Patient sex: F
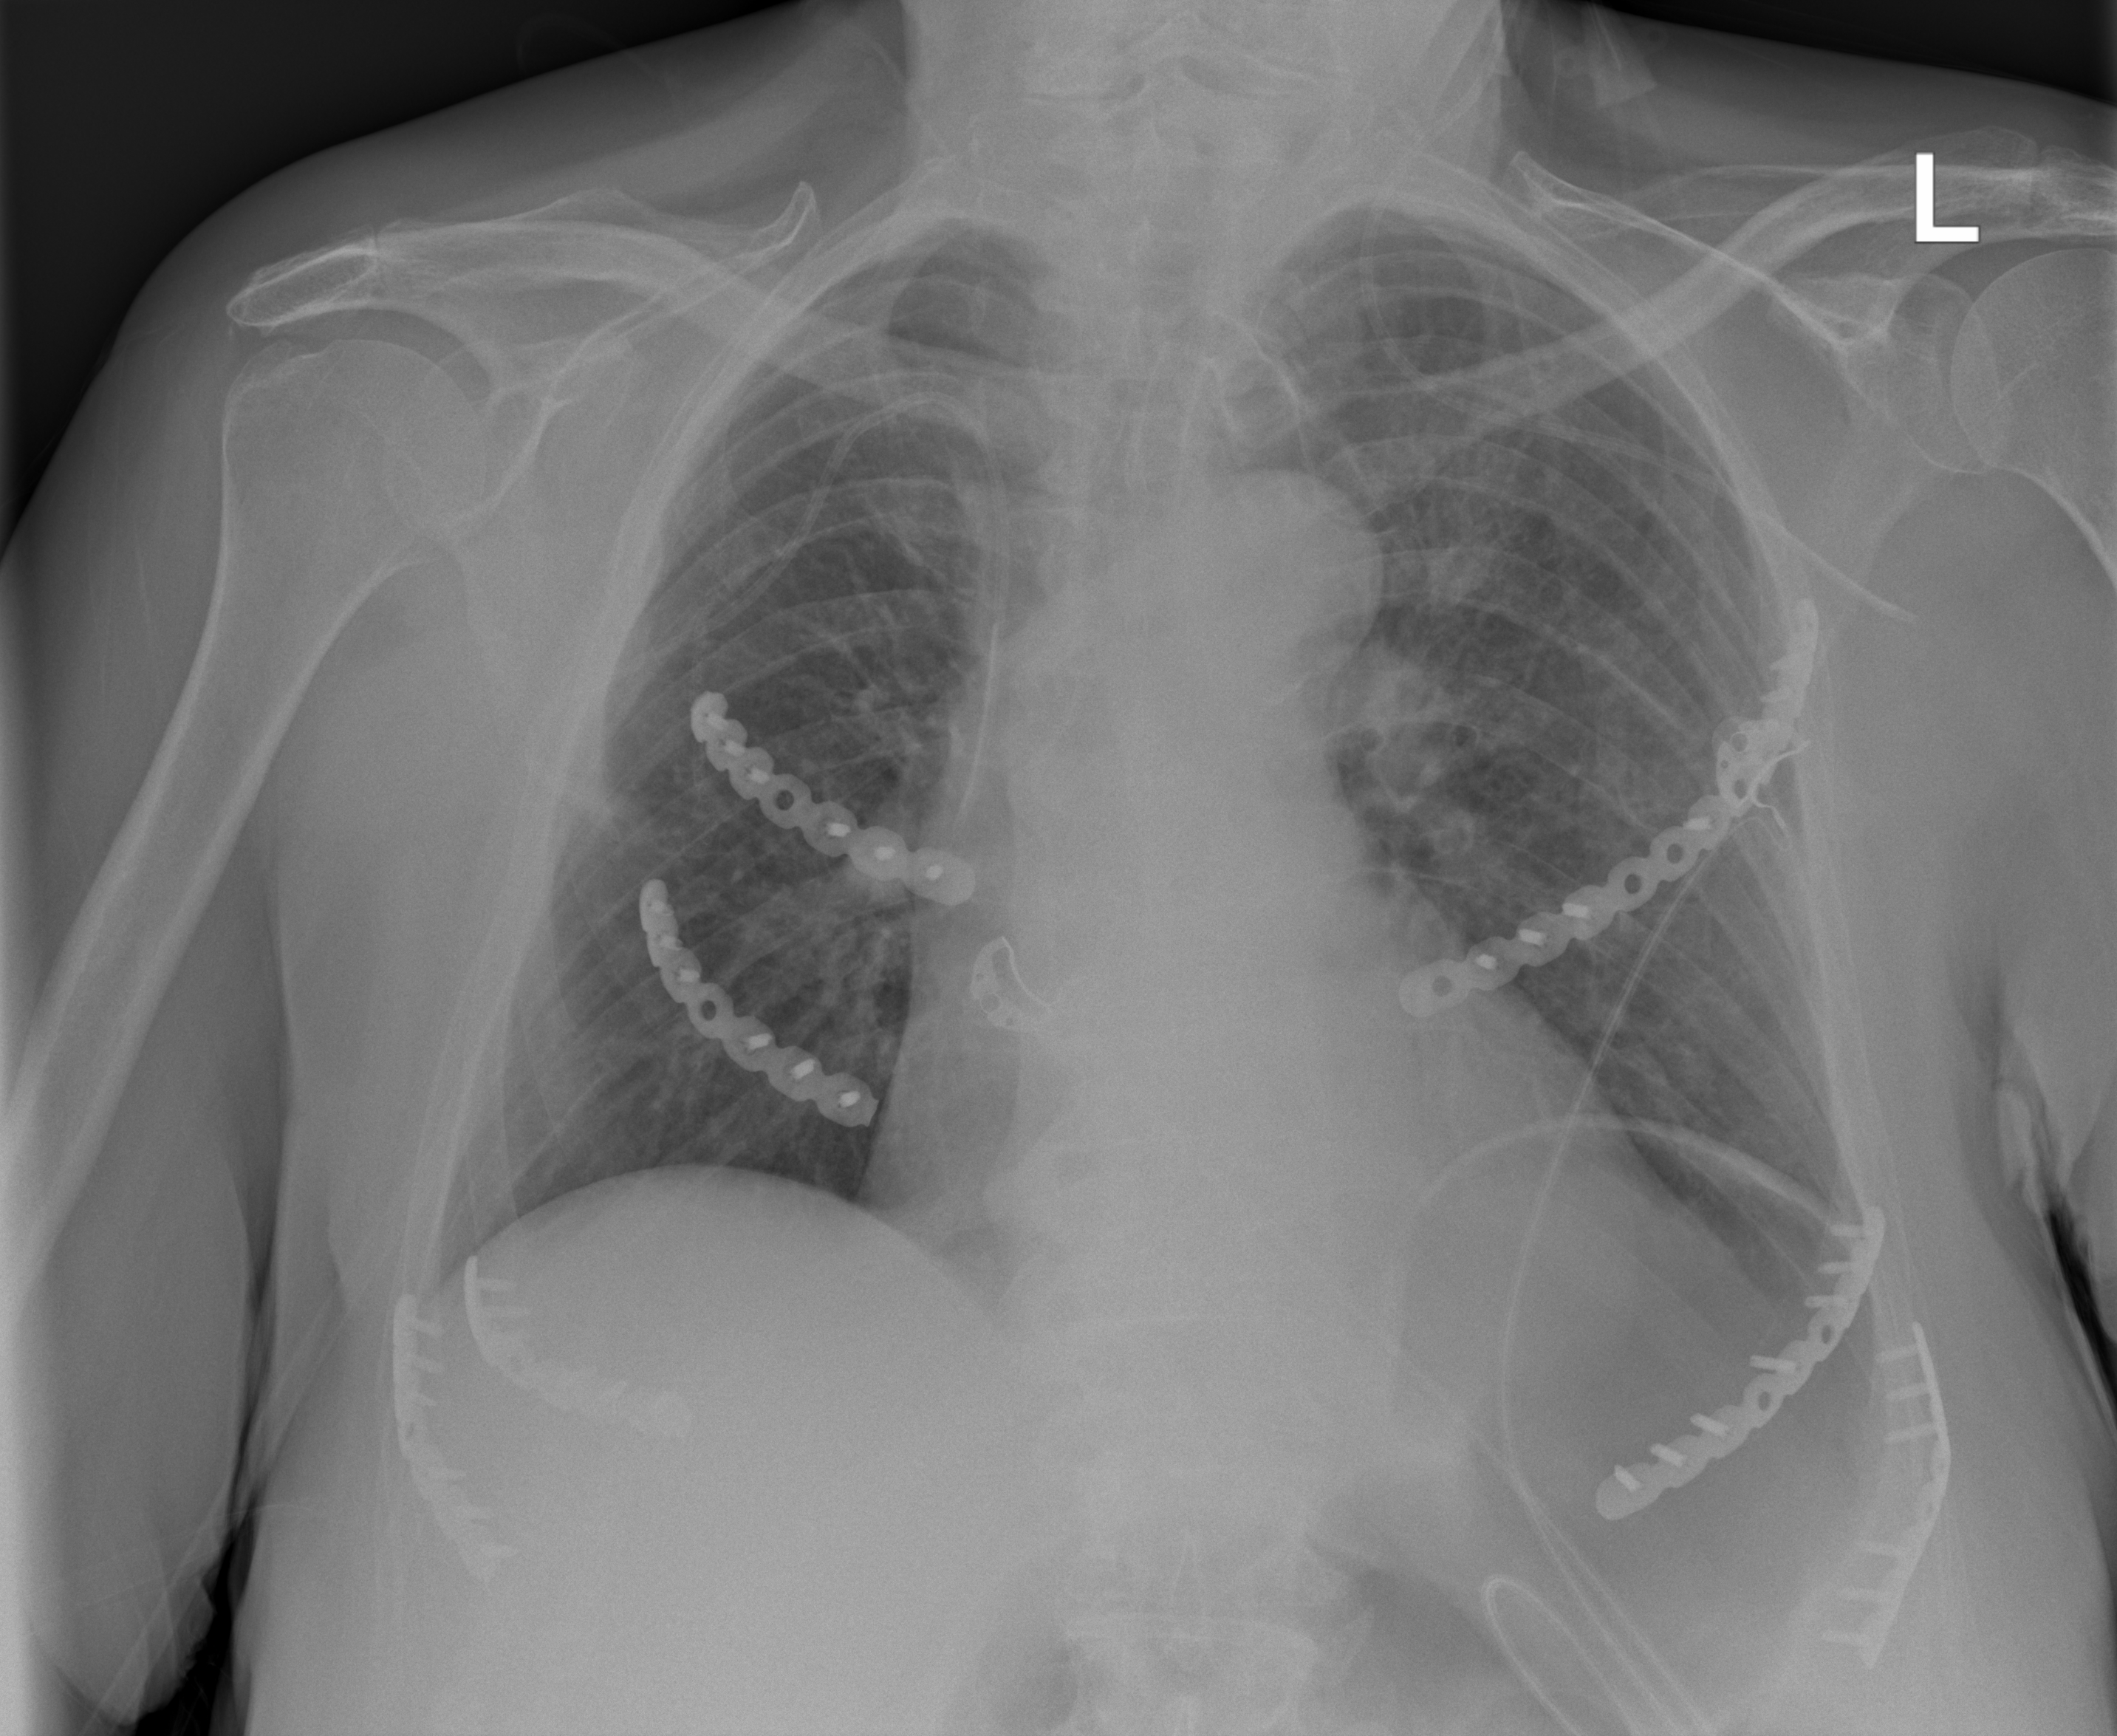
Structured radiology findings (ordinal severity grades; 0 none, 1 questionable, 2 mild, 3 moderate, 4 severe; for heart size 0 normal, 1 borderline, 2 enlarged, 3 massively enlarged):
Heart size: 0
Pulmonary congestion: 0
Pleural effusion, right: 0
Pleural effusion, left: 1
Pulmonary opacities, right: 0
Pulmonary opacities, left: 0
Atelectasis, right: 0
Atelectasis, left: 1